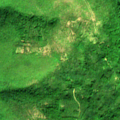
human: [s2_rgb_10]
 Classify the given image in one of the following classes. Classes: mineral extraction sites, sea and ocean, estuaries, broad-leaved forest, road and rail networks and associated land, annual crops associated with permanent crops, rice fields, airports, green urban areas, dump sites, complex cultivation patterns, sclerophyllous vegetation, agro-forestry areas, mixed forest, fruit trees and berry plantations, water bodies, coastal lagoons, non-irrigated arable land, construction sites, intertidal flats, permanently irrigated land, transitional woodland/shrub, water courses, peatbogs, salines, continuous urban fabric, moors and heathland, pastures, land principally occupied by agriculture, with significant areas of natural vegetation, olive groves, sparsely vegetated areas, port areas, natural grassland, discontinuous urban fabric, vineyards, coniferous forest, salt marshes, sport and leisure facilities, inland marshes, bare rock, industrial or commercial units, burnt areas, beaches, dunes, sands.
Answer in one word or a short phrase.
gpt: broad-leaved forest, transitional woodland/shrub